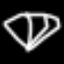
Label: diamond